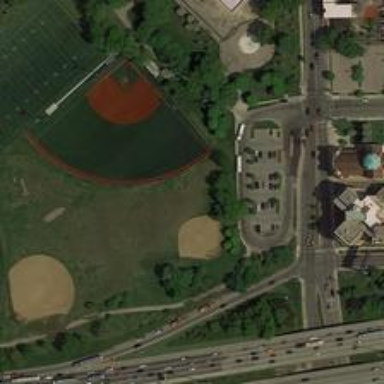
This tranquil and beautiful place consists of a playground and a large area of grassland .